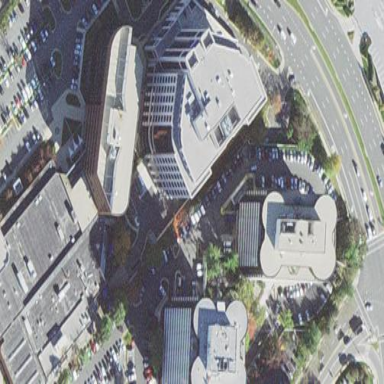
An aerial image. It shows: Office building.